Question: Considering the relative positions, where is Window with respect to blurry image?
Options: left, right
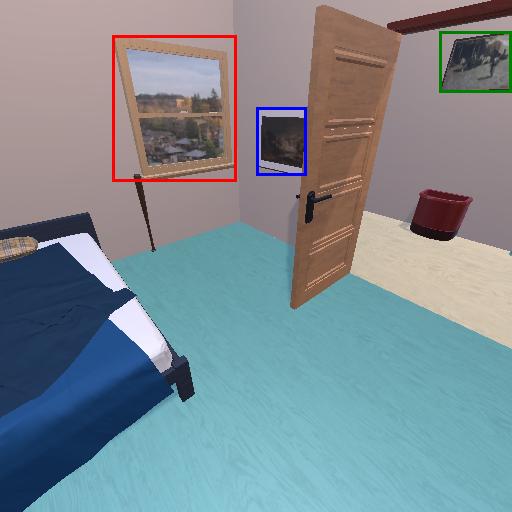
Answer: left